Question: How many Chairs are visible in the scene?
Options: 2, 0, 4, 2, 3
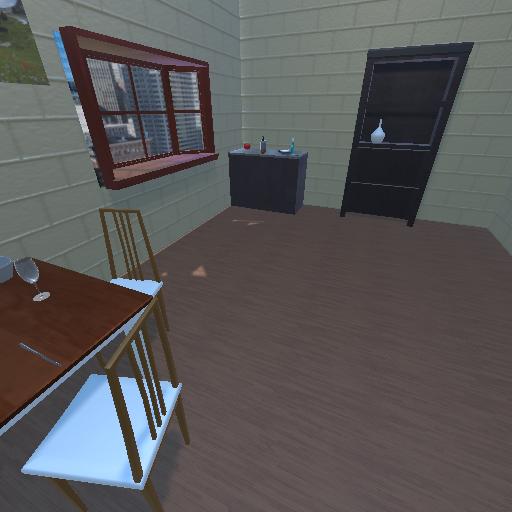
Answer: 2